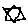
Label: star